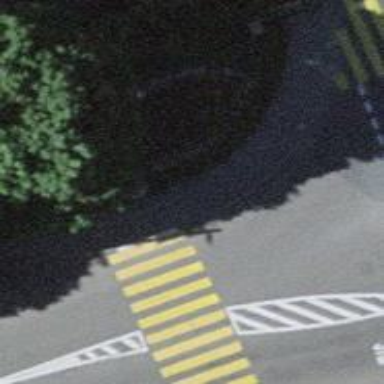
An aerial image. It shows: Kerb barrier.